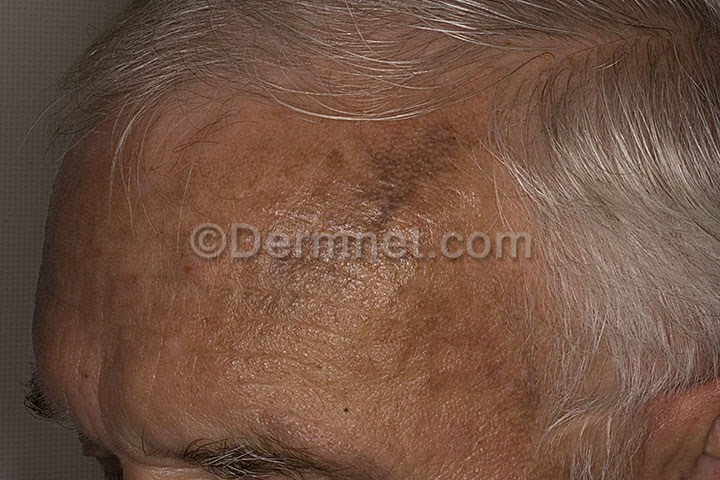
Disease: Acne and Rosacea Photos